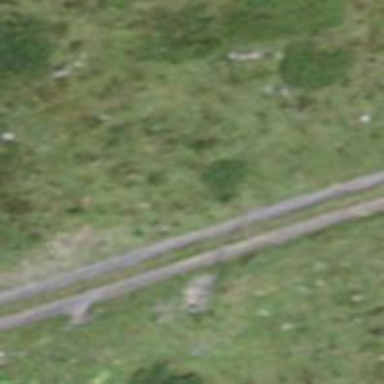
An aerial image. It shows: Track with grade 4 tracktype.